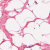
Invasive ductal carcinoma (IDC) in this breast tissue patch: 0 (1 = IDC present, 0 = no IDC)